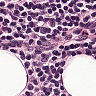
Metastatic tissue present: no